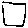
Label: square